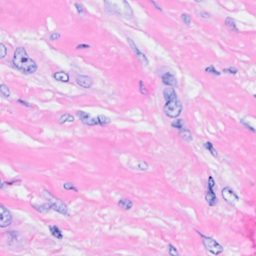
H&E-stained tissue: Breast